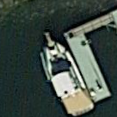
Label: Civil_yacht